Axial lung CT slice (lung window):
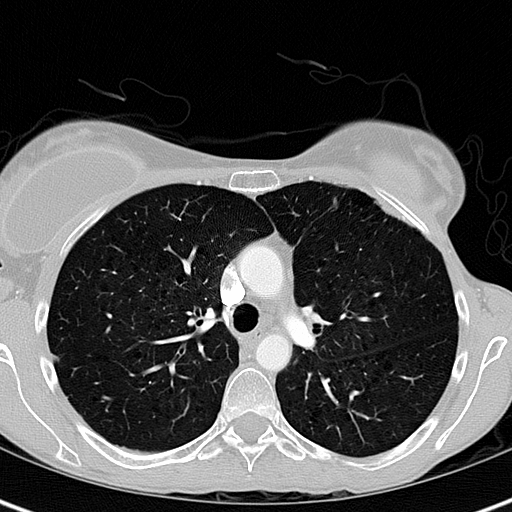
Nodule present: no